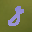
Label: 8